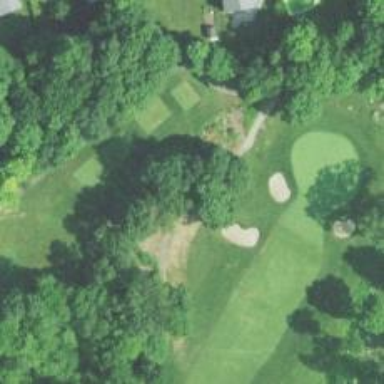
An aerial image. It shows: Path used for both walking and golf.